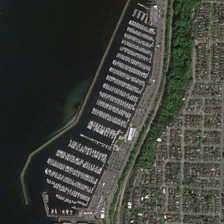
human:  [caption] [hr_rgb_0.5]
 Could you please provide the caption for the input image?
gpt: many buildings and some green trees are near a port with many boats .

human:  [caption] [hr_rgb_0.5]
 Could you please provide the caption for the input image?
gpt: many buildings and some green trees are near a port with many boats .

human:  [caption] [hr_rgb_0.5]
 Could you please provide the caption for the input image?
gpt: many buildings and some green trees are near a port with many boats .

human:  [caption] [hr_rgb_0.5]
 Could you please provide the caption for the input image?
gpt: many buildings and some green trees are near a port with many boats .

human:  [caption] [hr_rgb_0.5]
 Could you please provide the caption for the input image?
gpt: many buildings and some green trees are near a port with many boats .